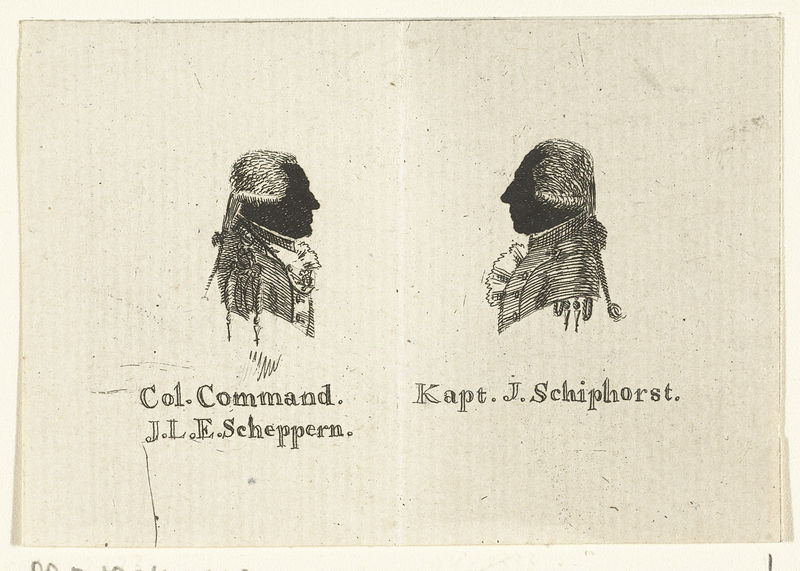
Titel: Silhouetportret van commandant Scheppern en kapitein Schiphorst
Künstler: Hendrik Willem Caspari
Standort: Amsterdam
Institution: Rijksmuseum
Schlagwörter: schwarz, portrait, perücke, stich, buchseite, kapitän, kommandant